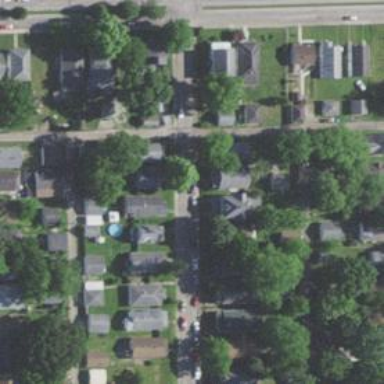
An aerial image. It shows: Alley classified as service road.